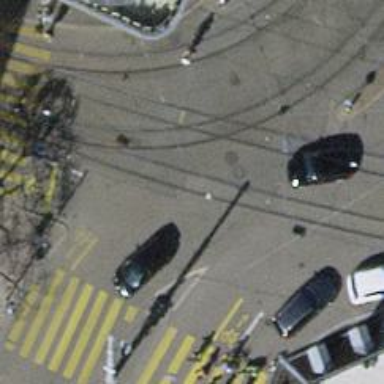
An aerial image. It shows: Service road with asphalt surface and embedded tram rails.